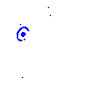
Particle: pion